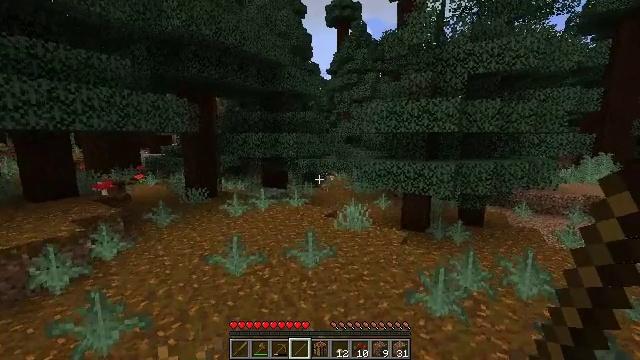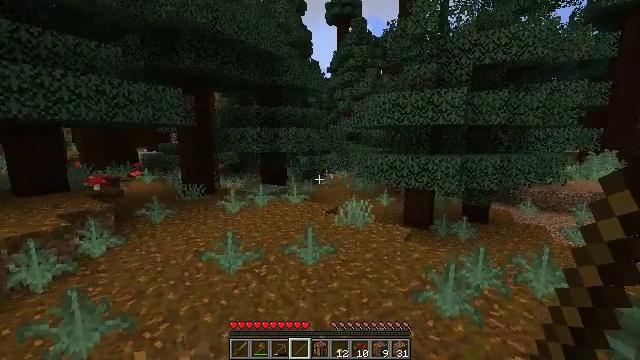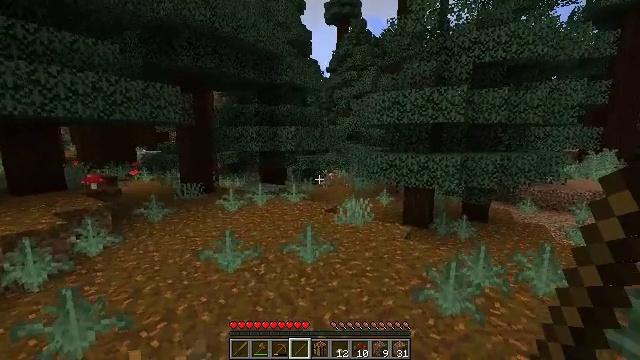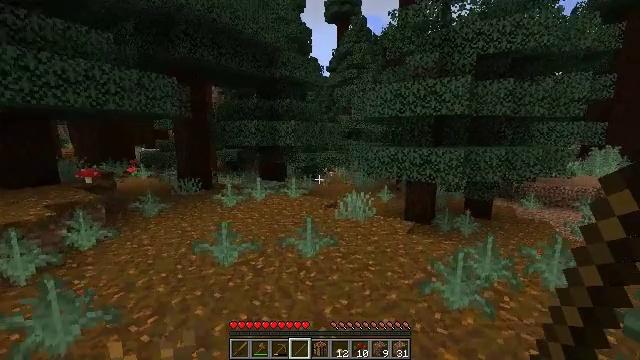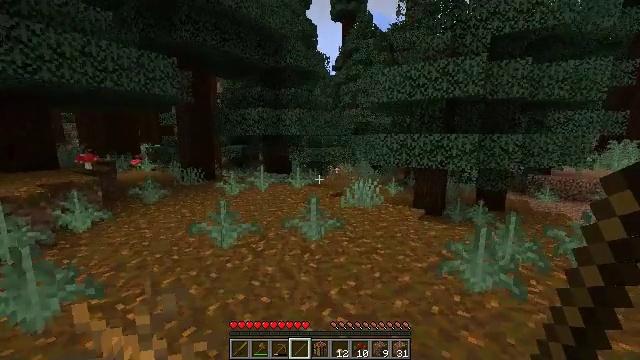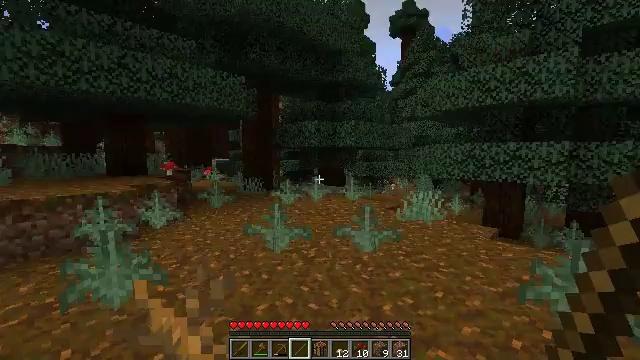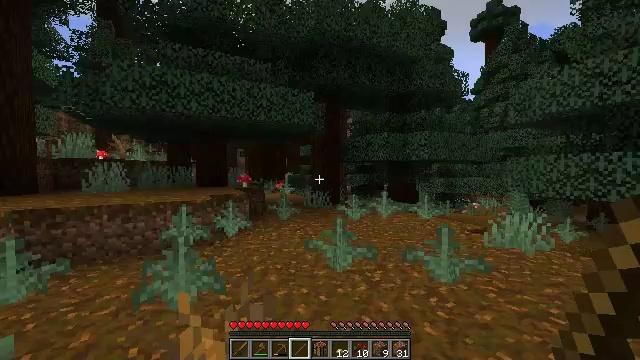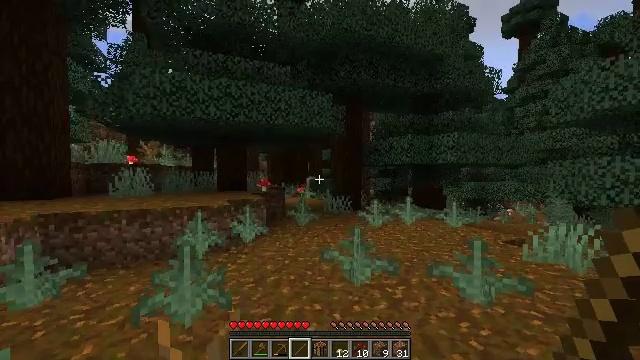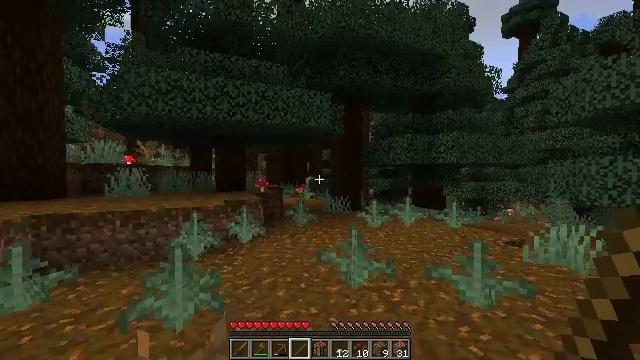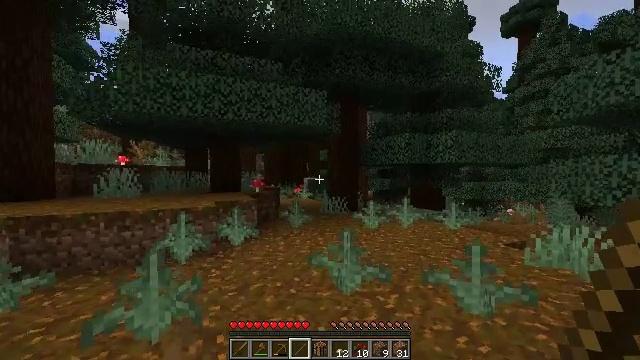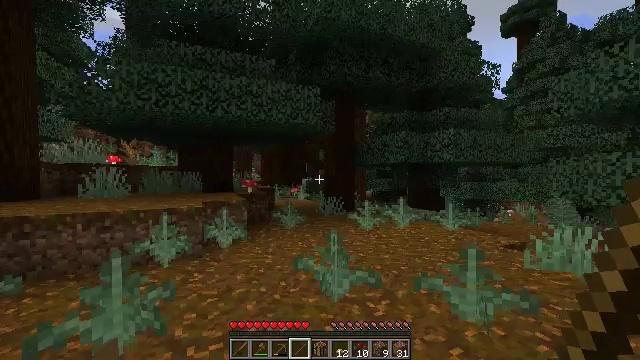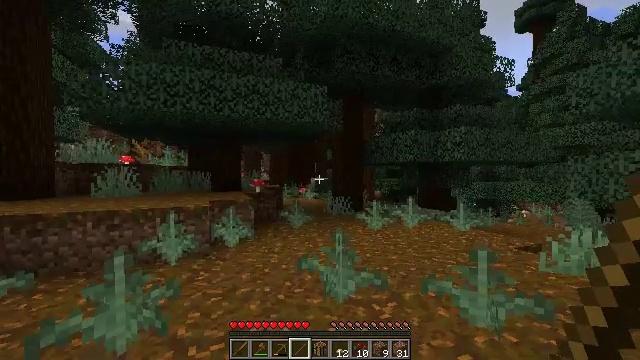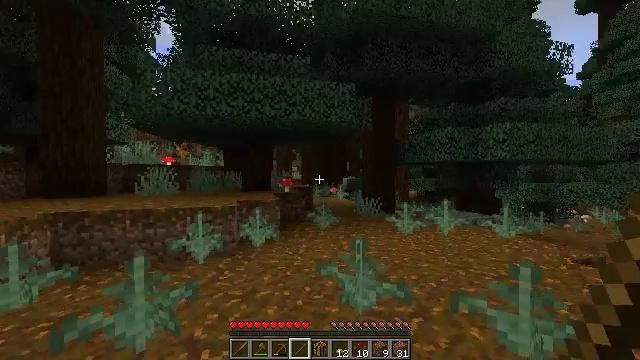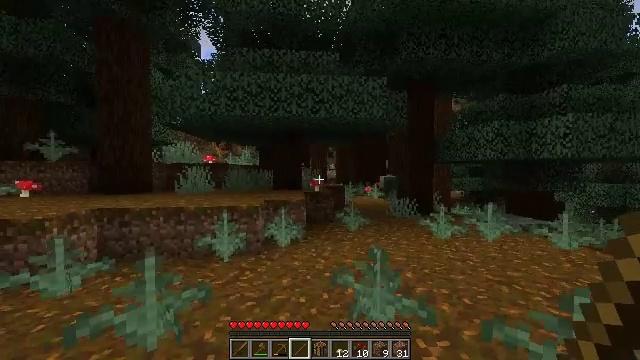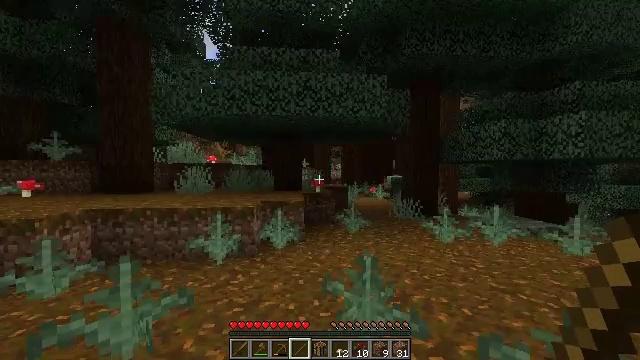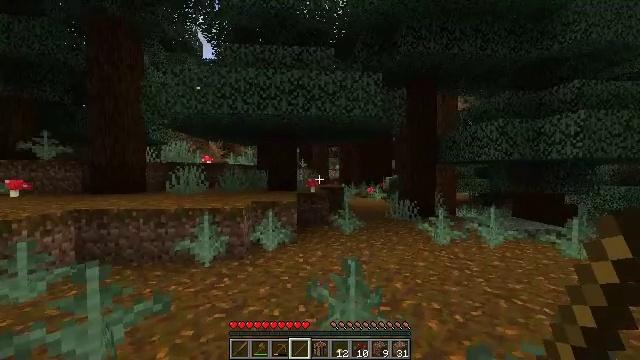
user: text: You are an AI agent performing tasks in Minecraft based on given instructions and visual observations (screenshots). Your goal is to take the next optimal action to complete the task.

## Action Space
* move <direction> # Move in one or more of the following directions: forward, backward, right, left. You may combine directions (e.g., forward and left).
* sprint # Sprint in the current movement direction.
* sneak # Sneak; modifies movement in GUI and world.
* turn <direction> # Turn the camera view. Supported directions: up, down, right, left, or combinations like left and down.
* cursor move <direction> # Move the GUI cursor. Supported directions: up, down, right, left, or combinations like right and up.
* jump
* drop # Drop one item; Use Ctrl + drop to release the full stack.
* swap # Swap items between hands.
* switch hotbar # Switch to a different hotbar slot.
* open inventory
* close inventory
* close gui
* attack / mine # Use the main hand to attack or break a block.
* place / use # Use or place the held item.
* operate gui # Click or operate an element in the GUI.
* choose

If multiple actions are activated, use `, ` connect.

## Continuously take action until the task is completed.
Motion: motion action
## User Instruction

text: Mine the red mushroom on the ground.
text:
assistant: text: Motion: move forward
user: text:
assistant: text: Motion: move forward
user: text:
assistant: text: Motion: move forward
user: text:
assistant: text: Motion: move forward, turn left
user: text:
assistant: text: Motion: move forward, turn left and up
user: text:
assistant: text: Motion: move forward, turn left and up
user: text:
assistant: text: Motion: move forward and move right, turn left
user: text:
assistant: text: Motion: move forward and move right
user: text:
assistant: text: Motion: move forward and move right
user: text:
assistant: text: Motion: move forward and move right
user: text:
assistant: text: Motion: move forward and move right, turn left
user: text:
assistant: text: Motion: move forward and move right, turn left
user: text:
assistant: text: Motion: move forward and move right, turn left
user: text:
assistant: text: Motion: move forward and move right, turn left
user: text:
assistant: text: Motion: move forward and move right
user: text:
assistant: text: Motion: move forward and move right
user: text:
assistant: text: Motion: move forward and move right
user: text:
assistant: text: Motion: move forward and move right, turn right
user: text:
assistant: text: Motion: move forward and move left, turn right
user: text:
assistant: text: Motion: move forward and move left, turn right
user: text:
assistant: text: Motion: move forward and move left, turn right
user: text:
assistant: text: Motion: move forward and move left, turn right
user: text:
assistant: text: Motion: move forward and move left, turn right
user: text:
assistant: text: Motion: move forward and move left, turn right
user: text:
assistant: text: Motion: move forward and move left, turn right
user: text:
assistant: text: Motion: move forward and move left, turn right
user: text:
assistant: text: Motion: move forward and move left, turn right
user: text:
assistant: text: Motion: move left, turn right
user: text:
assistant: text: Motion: move left, turn right
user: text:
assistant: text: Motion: move left, turn right